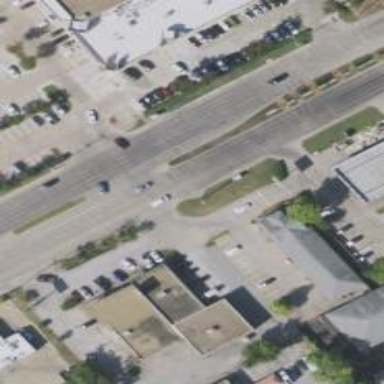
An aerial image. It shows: Asphalt road with secondary link designation.